Interaction volume radius: 5 \u00c5
Interaction volume height: 20 \u00c5
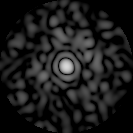
Disorder parameter: 0.8273